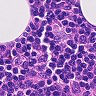
Metastatic tissue present: no